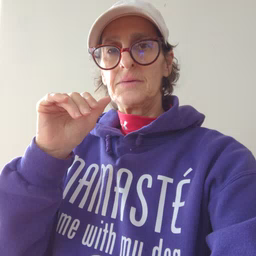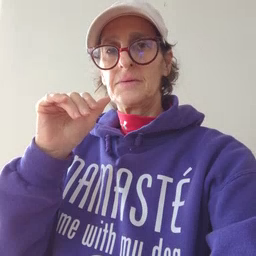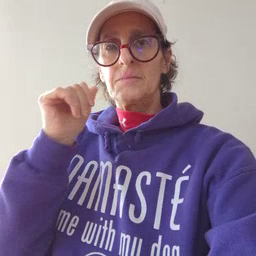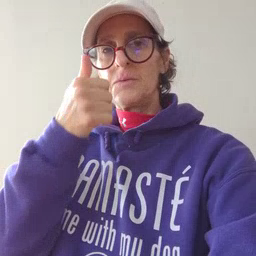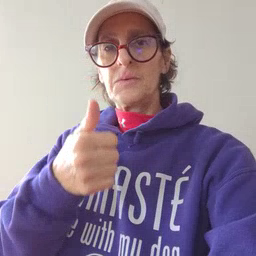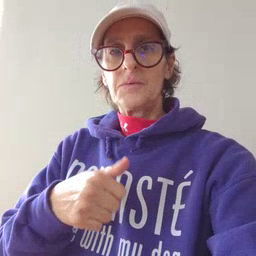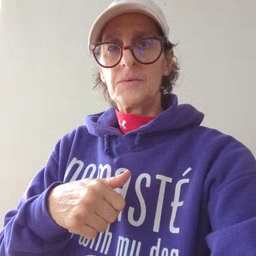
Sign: tomorrow